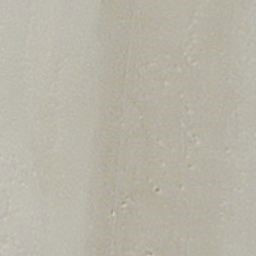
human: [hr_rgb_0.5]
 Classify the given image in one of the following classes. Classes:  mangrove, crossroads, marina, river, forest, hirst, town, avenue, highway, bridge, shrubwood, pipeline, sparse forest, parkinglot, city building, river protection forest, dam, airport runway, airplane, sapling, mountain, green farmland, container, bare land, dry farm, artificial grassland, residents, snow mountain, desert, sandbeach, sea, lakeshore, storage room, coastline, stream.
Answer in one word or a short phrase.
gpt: sandbeach